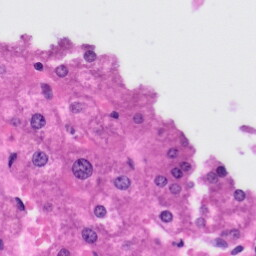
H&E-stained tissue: Liver